Question: I integrated an accordion into my application, but when I click on the header, the entire header is outlined in blue. How do I get rid of this? (In my javascript, I do have something to set the header font color to blue, but I don't think this should affect the border; when I remove the javascript function, it doesn't remove the border).

'''
<div class="userComments">
<div class="accordion">
<h5> Comments (<%=step.comment_threads.count%>)</h5>
<div class="comment">
<% if user_signed_in?%>
<div class="userIcon">
<% if current_user.avatar_url != nil %>
<%= image_tag(current_user.avatar_url(:thumb), :class=>"commentAvatar img-polaroid")%>
<% else %>
<%= image_tag("default_avatar.png", :class=>"commentAvatar img-polaroid") %>
<% end %>
</div class="addComment">
<%= semantic_form_for([@project, step, step.comment_threads.build]) do |f| %>
<div class="field">
<%= f.text_area :body %>
</div>
<div class="submit">
<%= f.submit :comment, :class=> "btn btn-small btn-primary commentSubmit" %>
</div>
<% end %>
<% else %>
<p> Please <%= link_to "sign in", user_session_path, {:style=> "font-weight:bold;"} %> to leave comments </p>
<% end %>
<div class="clear"></div>
<div class="stepComments">
<% if step.comment_threads.count >0 %>
<% step.comment_threads.each do |stepComment| %>
<% if stepComment.body.length>0 %>
<%= render :partial => 'comments', :locals => {:comment=> stepComment, :step=>step} %>
<% end %>
<% end %>
<% end %>
</div>
</div>
</div>
</div>
<script type="text/javascript">
(function($) {
$('.accordion').accordion({
collapsible: true,
heightStyle: "content",
active: false,
icons:{
header: "icon-chevron-down",
activeHeader: "icon-chevron-up"
}
});
$('.accordion h5').hover(function(){
$(this).css("color", "#0769AD");
},
function(){
$(this).css("color", "#000");
});
})(jQuery);
</script>
'''
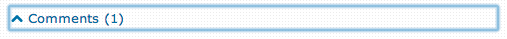
Answer: ended up being very simple, just didn't know the attribute name (outline):
in my css:
'''
.userComments h5{
font-weight:normal;
font-size: small;
outline: none;
}
'''